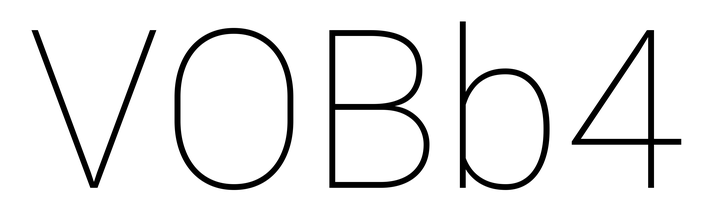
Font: Roboto_Thin